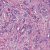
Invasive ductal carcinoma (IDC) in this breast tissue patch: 1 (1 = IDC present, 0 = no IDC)